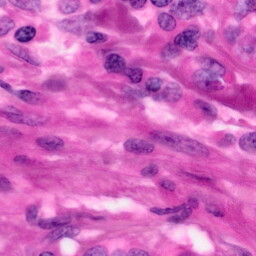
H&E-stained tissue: Pancreatic